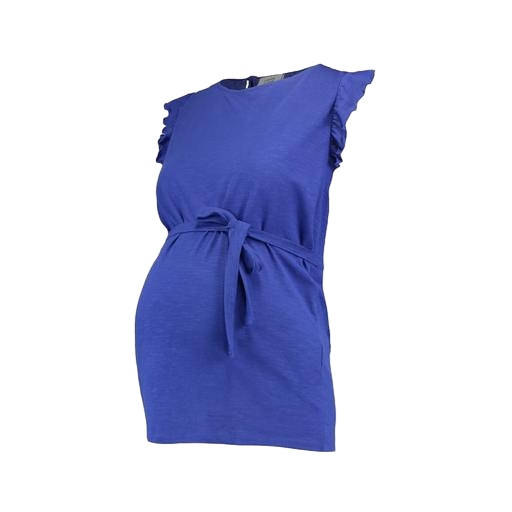
blue maternity/nursing top, blue t-shirt only macy, blue maternity top embroidery, white background